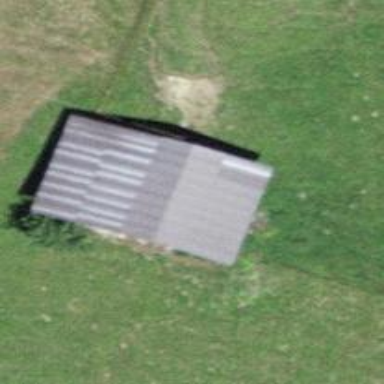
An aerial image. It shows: Rural barn.